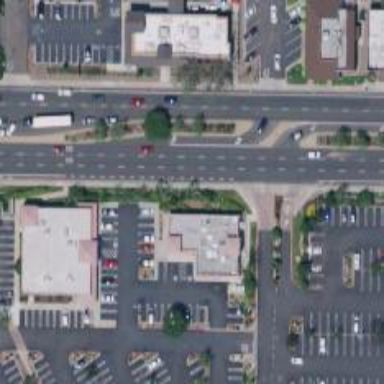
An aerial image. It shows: Asphalt road with primary link designation.